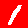
Digit: 1